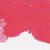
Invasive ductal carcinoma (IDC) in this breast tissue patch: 0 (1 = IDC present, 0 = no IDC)